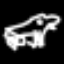
Label: frog